Question: I would like to composite some fields (textField, URL and image). I read some tutorial about how to composite some elements with the
CQ.Ext.form.CompositeField widget.
my javascript looks like this CustomPathField.js:
'''
/**
* @class VRBANKENPORTAL.CustomPathFieldWidget
* @extends CQ.form.CompositeField
* This is a custom path field with link text and target
* @param {Object} config the config object
*/
/**
* @class Ejst.CustomWidget
* @extends CQ.form.CompositeField
* This is a custom widget based on {@link CQ.form.CompositeField}.
* @constructor
* Creates a new CustomWidget.
* @param {Object} config The config object
*/
VRBANKENPORTAL.CustomPathFieldWidget = CQ.Ext.extend(CQ.form.CompositeField, {
/**
* @private
* @type CQ.Ext.form.TextField
*/
hiddenField: null,
/**
* @private
* @type CQ.Ext.form.TextField
*/
linkText: null,
/**
* @private
* @type CQ.form.SmartImage
*/
smartImage: null,
/**
* @private
* @type CQ.Ext.form.TextField
*/
linkURL: null,
/**
* @private
* @type CQ.Ext.form.CheckBox
*/
openInNewWindow: null,
/**
* @private
* @type CQ.Ext.form.FormPanel
*/
formPanel: null,
constructor: function (config) {
config = config || {};
var defaults = {
"border": true,
"labelWidth": 75,
"layout": "form"
//"columns":6
};
config = CQ.Util.applyDefaults(config, defaults);
VRBANKENPORTAL.CustomPathFieldWidget.superclass.constructor.call(this, config);
},
//overriding CQ.Ext.Component#initComponent
initComponent: function () {
VRBANKENPORTAL.CustomPathFieldWidget.superclass.initComponent.call(this);
// Hidden field
this.hiddenField = new CQ.Ext.form.Hidden({
name: this.name
});
this.add(this.hiddenField);
// Link text
this.add(new CQ.Ext.form.Label({
cls: "customwidget-label",
text: "Link Text"
}));
this.linkText = new CQ.Ext.form.TextField({
cls: "customwidget-1",
fieldLabel: "Link Text: ",
maxLength: 80,
maxLengthText: "A maximum of 80 characters is allowed for the Link Text.",
allowBlank: true,
listeners: {
change: {
scope: this,
fn: this.updateHidden
}
}
});
this.add(this.linkText);
// Link SmartImage
this.smartImage = new CQ.form.SmartImage({
cls: "customwidget-smartimage",
title: "Image",
allowUpload: true,
fileNameParameter: "./image/fileName",
fileReferenceParameter: "./image/fileReference",
height: 100,
mimeTypes: "*.jpg;*.jpeg;*.gif;*.png",
name: "./image/file",
fieldLabel: "Banner"
});
this.add(this.smartImage);
// Link URL
this.add(new CQ.Ext.form.Label({
cls: "customwidget-label",
text: "Uberschrift"
}));
this.linkURL = new CQ.form.BrowseField({
cls: "customwidget-2",
fieldLabel: "URL: ",
allowBlank: false,
width: 225,
listeners: {
change: {
scope: this,
fn: this.updateHidden
},
dialogclose: {
scope: this,
fn: this.updateHidden
}
}
});
this.add(this.linkURL);
// Link openInNewWindow
this.openInNewWindow = new CQ.Ext.form.Checkbox({
cls: "customwidget-3",
boxLabel: "New window",
listeners: {
change: {
scope: this,
fn: this.updateHidden
},
check: {
scope: this,
fn: this.updateHidden
}
}
});
this.add(this.openInNewWindow);
},
processInit: function (path, record) {
this.linkText.processInit(path, record);
this.smartImage.processInit(path, record);
this.linkURL.processInit(path, record);
this.openInNewWindow.processInit(path, record);
},
setValue: function (value) {
var link = JSON.parse(value);
this.linkText.setValue(link.text);
this.smartImage.setValue(link.smartImage);
this.linkURL.setValue(link.url);
this.openInNewWindow.setValue(link.openInNewWindow);
this.hiddenField.setValue(value);
},
getValue: function () {
return this.getRawValue();
},
getRawValue: function () {
var link = {
"url": this.linkURL.getValue(),
"text": this.linkText.getValue(),
"smartImage": this.smartImage.getValue(),
"openInNewWindow": this.openInNewWindow.getValue()
};
return JSON.stringify(link);
},
updateHidden: function () {
this.hiddenField.setValue(this.getValue());
}
});
CQ.Ext.reg('mypathfield', VRBANKENPORTAL.CustomPathFieldWidget);
'''
my Dialog.xml looks like this:
'''
...
....
<items jcr:primaryType="cq:WidgetCollection">
<links
jcr:primaryType="cq:Widget"
fieldDescription="Press + to add more links"
fieldLabel="Links"
hideLabel="true"
name="./links"
width="1000"
xtype="multifield">
<fieldConfig
jcr:primaryType="cq:Widget"
xtype="mypathfield"/>
<listeners
jcr:primaryType="nt:unstructured" />
</links>
</items>
...
.....
'''
the result dispayed in the dialog can be seen in the following screenshot.
my Question is: How to use the smartImage or smartFile in CompositeField? What did I do wrong?

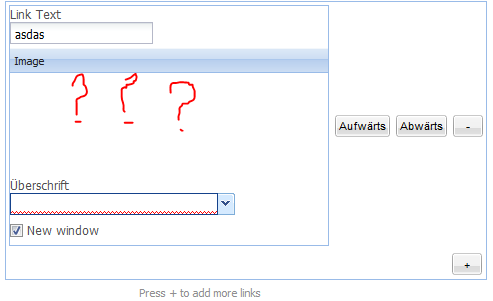
Answer: I have not tried this with a smartimage widget, but I've found that the ACS Commons 'multifieldpanel' is superior to the 'multifield'.
Have a look:
<URL>